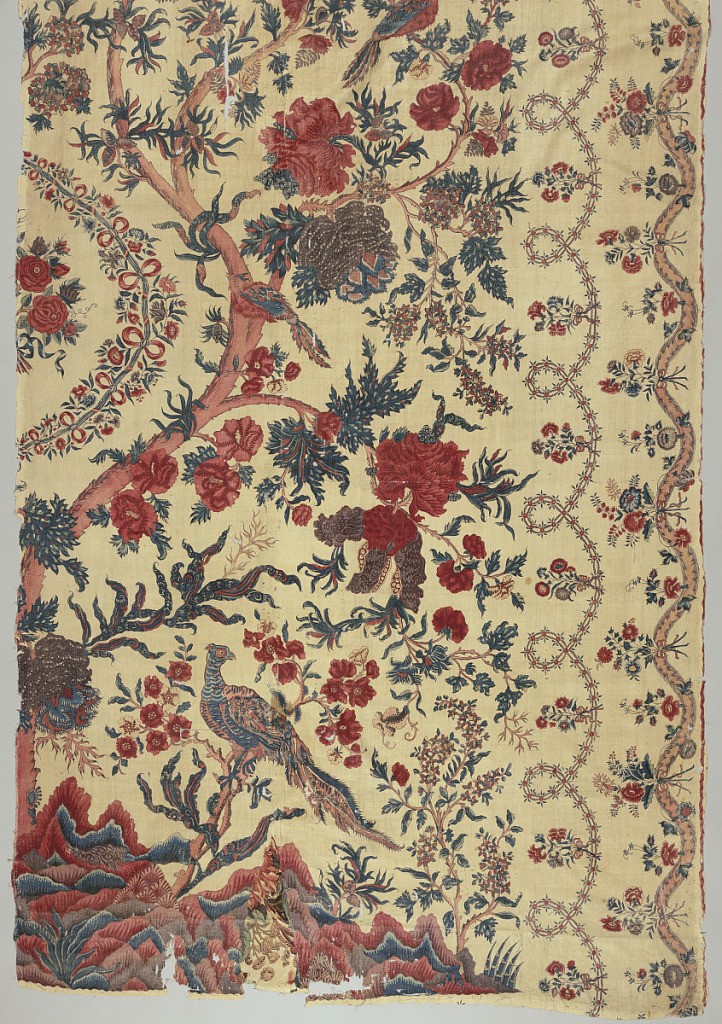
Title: Palampore
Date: late 18th century
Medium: cotton Technique: mordant-painted and resist-dyed (chintz)
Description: Half of a palampore with a tree trunk in brilliant light red rises from a mound and curves heavily right before branching toward the top. Various flowers in brilliant red and dull violet with leaves in two shades of blue with red accents appear. Vestiges of yellow remain in leaves of small flower clusters. To left of the curved trunk appears a half medallion formed from ribbon knots and flowers framing a cluster of roses. The mound is comprised of pointed hillocks in reds, blues, and browns with much shading. A pheasant in many colors is perched on a short plant rising from the mound, and a small flowering tree is at the right end. Birds in branches are babblers. Finishing the right side and top, a border about twelve inches wide is composed of narrow festoons of ribbon and small flower clusters, and an outer festoon simulating a pale rose-colored ribbon with flower clusters at each curve in reds, blue, and pale violet. A narrow band of red is painted along the edge at the right side and across the top.